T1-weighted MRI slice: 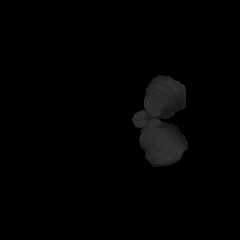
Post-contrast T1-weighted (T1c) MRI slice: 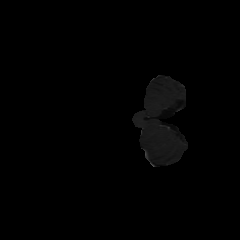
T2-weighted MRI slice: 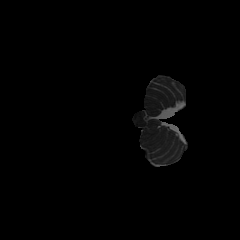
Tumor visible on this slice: no